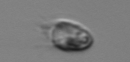
Label: Balanion